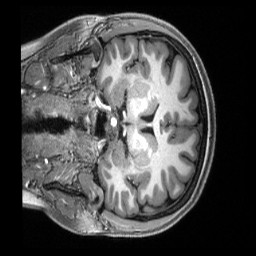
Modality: T1w
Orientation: coronal
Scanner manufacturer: siemens
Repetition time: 2.5 s
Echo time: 0.00231 s